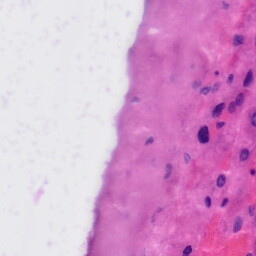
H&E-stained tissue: Liver